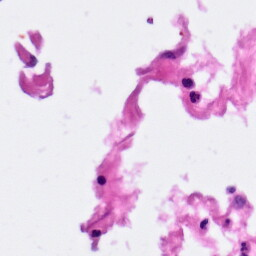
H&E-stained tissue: Pancreatic